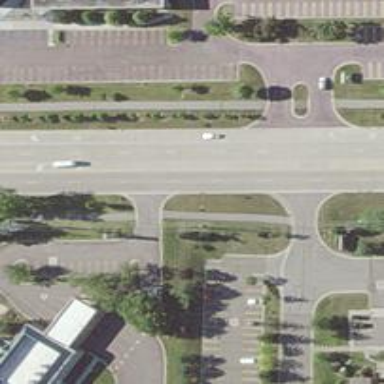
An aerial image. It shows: Secondary road.